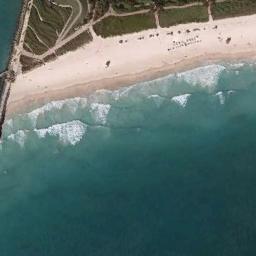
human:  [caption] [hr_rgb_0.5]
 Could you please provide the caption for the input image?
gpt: The beach is made up of light blue seawater, Yellow coast and green farmland .

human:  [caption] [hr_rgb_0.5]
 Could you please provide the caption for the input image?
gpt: The beach with white sand and dense green plants on the beach .

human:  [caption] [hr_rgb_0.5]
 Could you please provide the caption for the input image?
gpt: The green oceans and triangular land .

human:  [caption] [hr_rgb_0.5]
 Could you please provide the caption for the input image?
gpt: The sea is blue by the beach .

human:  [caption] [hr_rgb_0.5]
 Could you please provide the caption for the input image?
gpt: The grass is beside the beach .